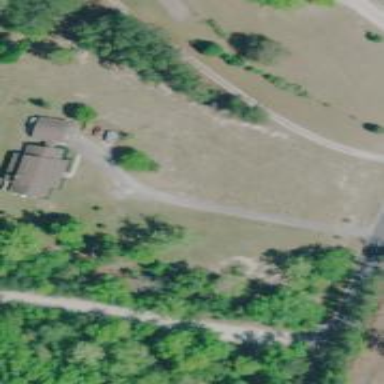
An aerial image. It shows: Driveway.